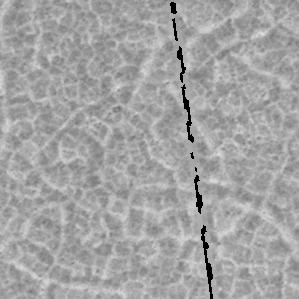
Label: frost